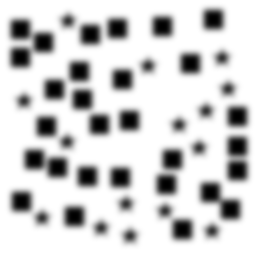
Squares: 29
Triangles: 0
Stars: 15
Total shapes: 44